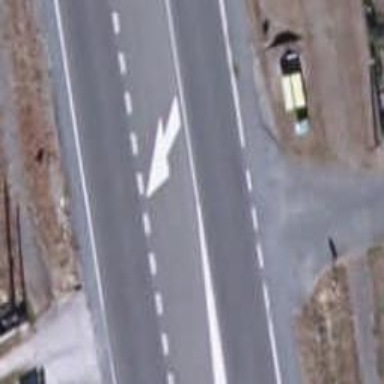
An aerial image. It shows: Trunk highway.